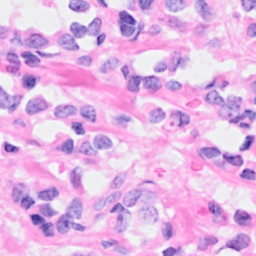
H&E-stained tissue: Breast